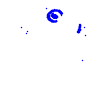
Particle: electron